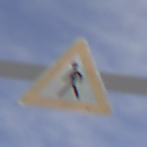
Verkehrszeichen: FussgaengerRechts
Umgebung: Outdoor, RoadRail
Tageszeit: MorningAfternoon
Wetter: PartlyCloudy
Licht: Natural
Jahreszeit: NotSpecified
Kontrast: HighContrast